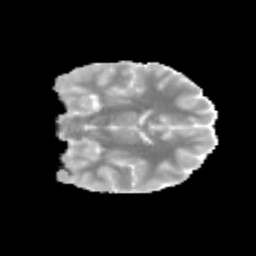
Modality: MD
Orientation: coronal
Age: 13
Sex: female
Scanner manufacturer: siemens
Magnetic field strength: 3 T
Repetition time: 3.8 s
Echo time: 0.07 s